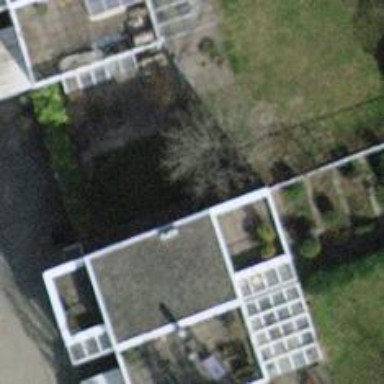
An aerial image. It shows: Building with flat roof.